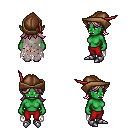
a pixel art fantasy rpg character, female body template, orc, green skin, gray tattered cape, red pants, white blonde loose hair, leather cap, metal boots, four views (front, back, left, right), 2x2 character sprite sheet, small pixel art, hard edges, no anti-aliasing